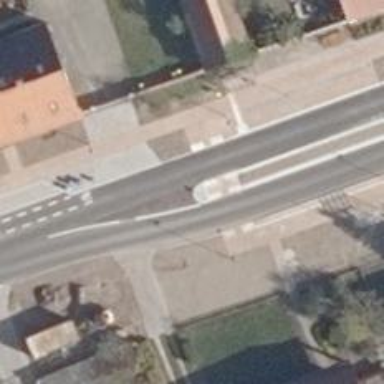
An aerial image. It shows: Traffic calming island.